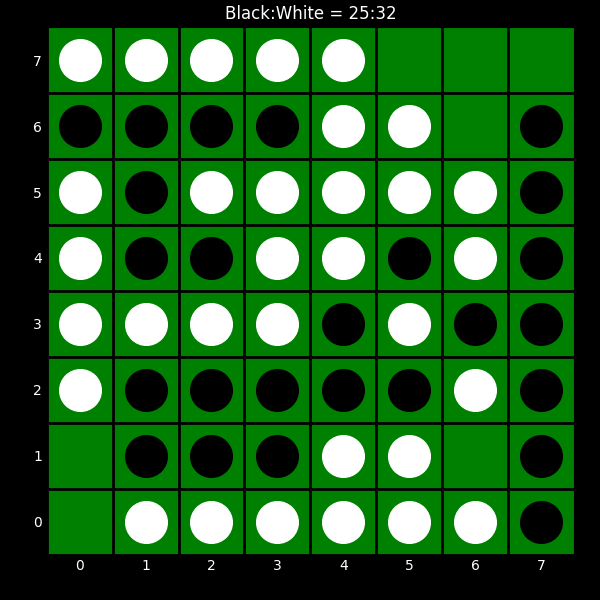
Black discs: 25
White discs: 32